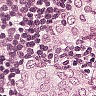
Metastatic tissue present: yes